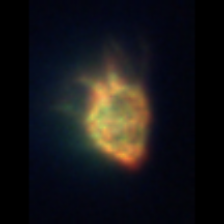
Taxon: Ciliates
Group: Other